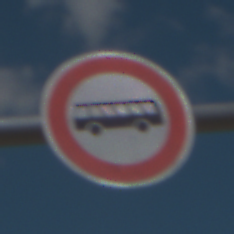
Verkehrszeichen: VerbotKraftomnibusse
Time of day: Midday
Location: Outdoor (Nature)
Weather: PartlyCloudy
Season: Autumn
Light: Natural